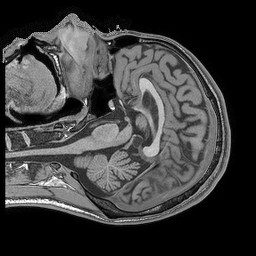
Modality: T1w
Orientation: coronal
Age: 24
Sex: male
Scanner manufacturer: philips
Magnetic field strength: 1.5 T
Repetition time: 6.644 s
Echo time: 3.014 s